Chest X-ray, PA view. Patient: 35 years old, sex M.
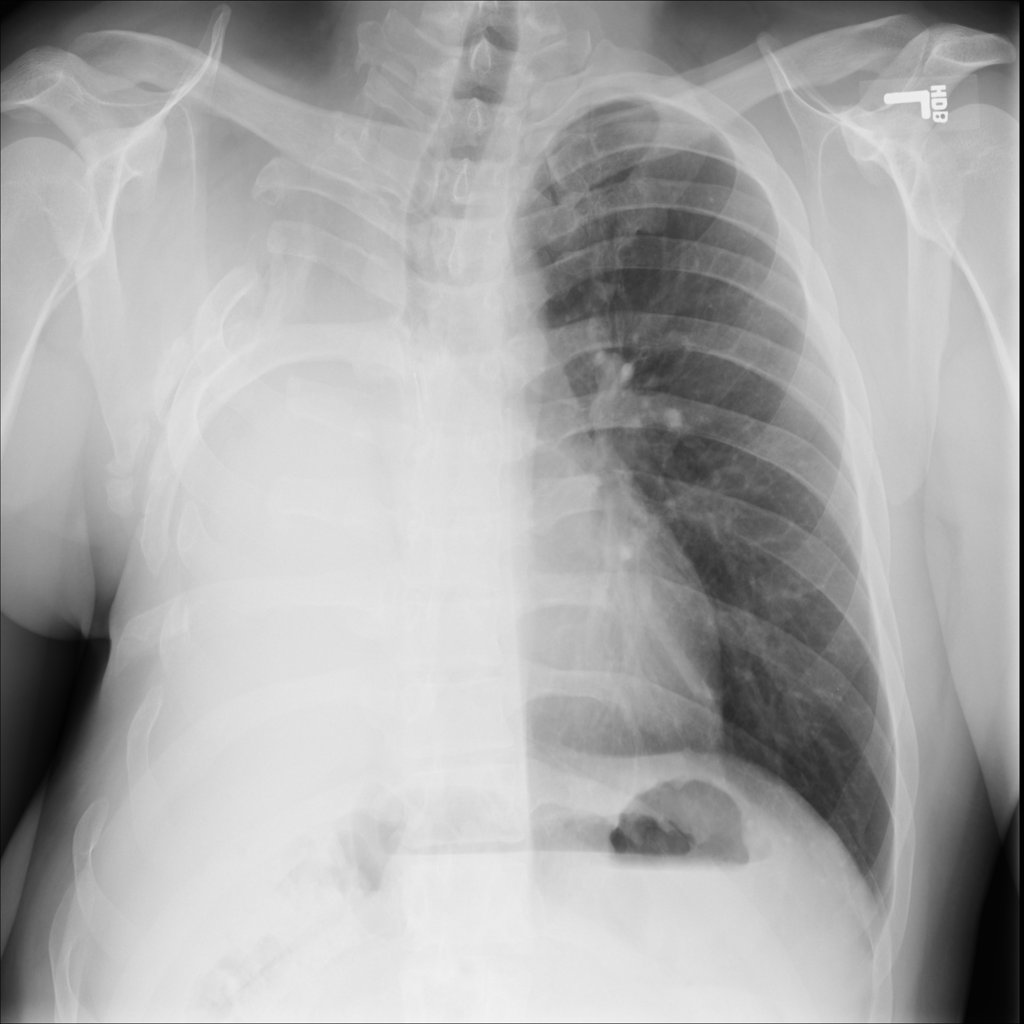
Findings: No Finding